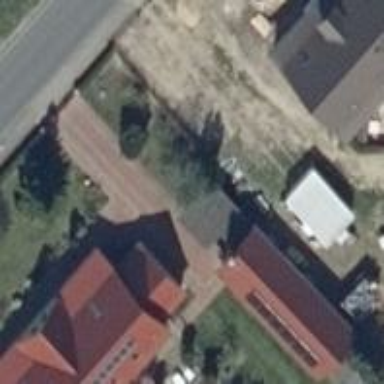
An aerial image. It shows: House with gabled roof oriented along the length of the building.